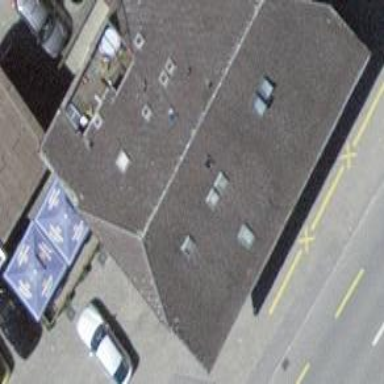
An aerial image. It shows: Restaurant.